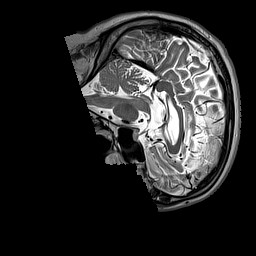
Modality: T2w
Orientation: sagittal
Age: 47
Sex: male
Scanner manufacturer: siemens
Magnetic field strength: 3 T
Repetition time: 3.2 s
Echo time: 0.212 s